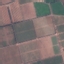
Land use / land cover class: PermanentCrop